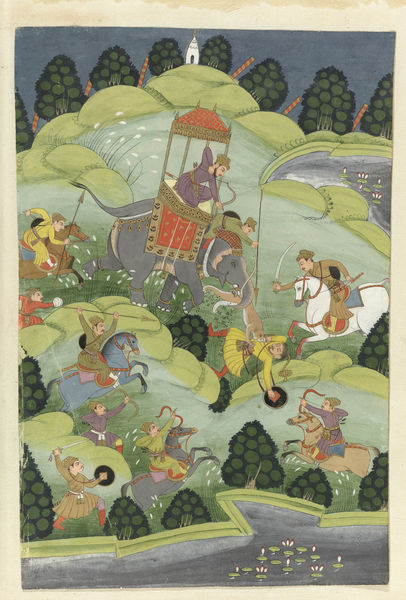
Titel: Canter Visscher Manuscript
Künstler: Adrianus Canter Visscher
Standort: Amsterdam
Institution: Rijksmuseum
Schlagwörter: chevaux, chine, japon, bataille, guerre, hommes, éléphant, guerriers, *chine